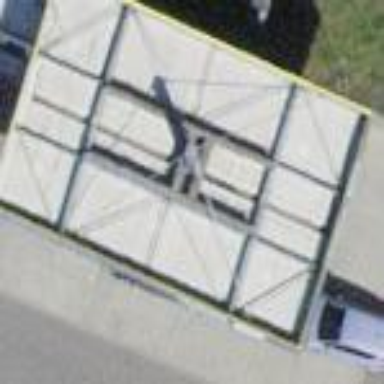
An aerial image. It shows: Fuel station with roof.